Field crop: maize
Growth stage: 2
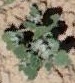
Species: chenopodium